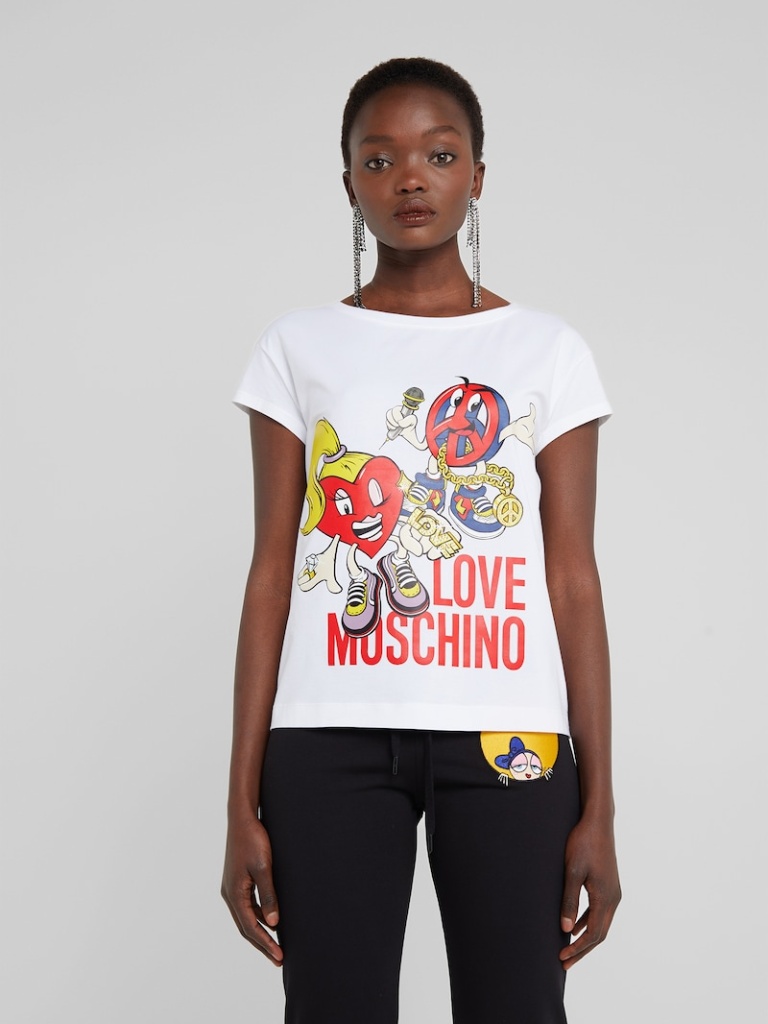
cotton relaxed short sleeve hip length Untucked crew t-shirt